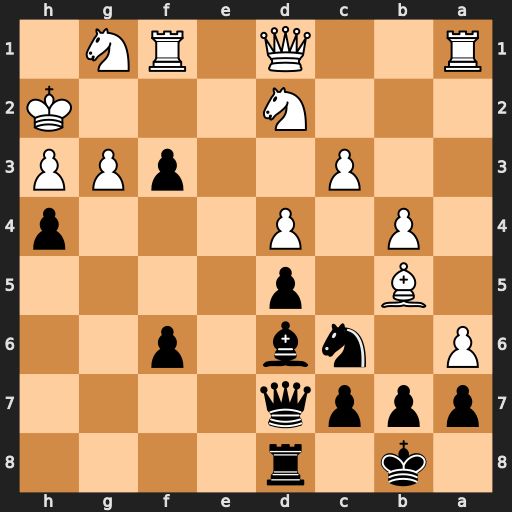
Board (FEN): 1k1r4/pppq4/P1nb1p2/1B1p4/1P1P3p/2P2pPP/3N3K/R2Q1RN1
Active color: b
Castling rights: -
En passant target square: -
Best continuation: hxg3+ Kh1 g2#